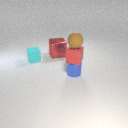
small blue metal cylinder to the right of small cyan rubber cube